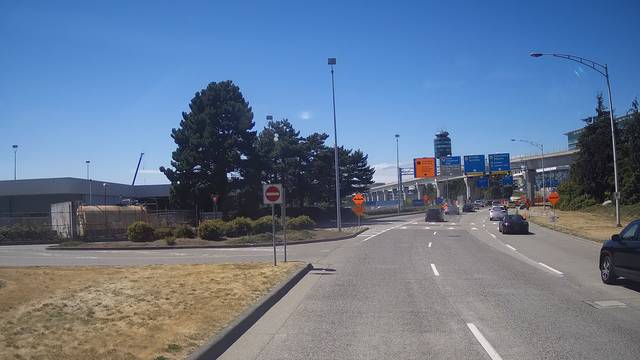
Region: Canada
Coordinates: 49.193, -123.172